Interaction volume radius: 5 \u00c5
Interaction volume height: 25 \u00c5
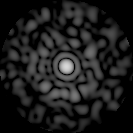
Disorder parameter: 0.8018